Field crop: maize
Growth stage: 2
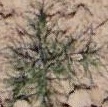
Species: salsola